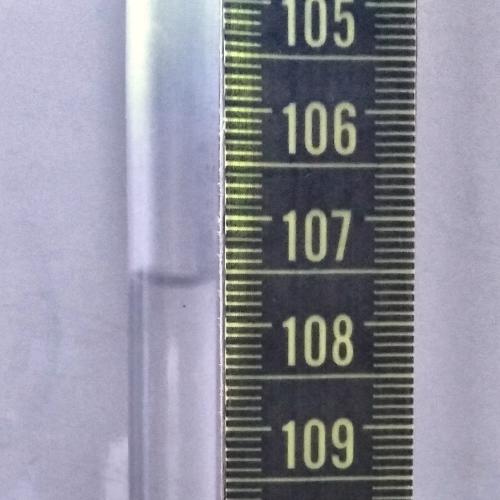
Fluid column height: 107.6 cm